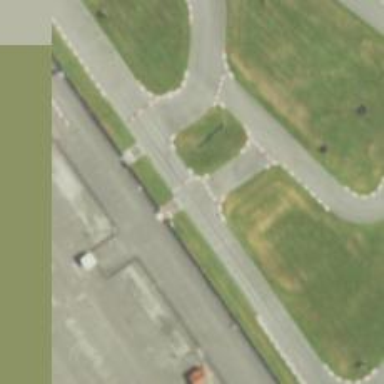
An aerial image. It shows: Karting raceway road for racing enthusiasts.